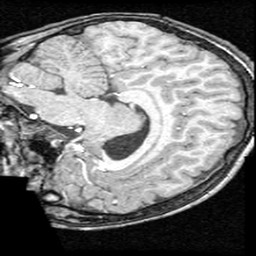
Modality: T1w
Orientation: sagittal
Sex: male
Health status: ill
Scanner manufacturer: ge
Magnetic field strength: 1.5 T
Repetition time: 21 s
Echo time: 0.008 s